Interaction volume radius: 5 \u00c5
Interaction volume height: 10 \u00c5
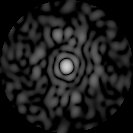
Disorder parameter: 0.8817